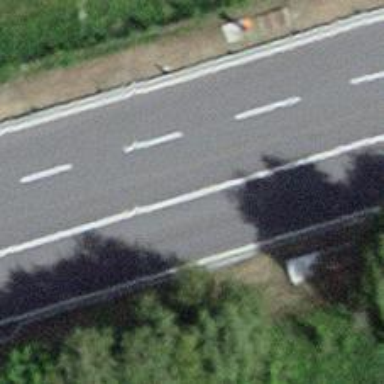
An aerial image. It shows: Asphalt trunk motorway.